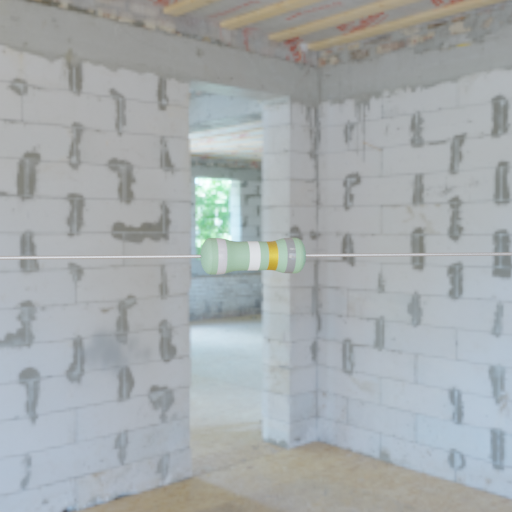
Resistor colour bands (in order): silver, white, gold, gray